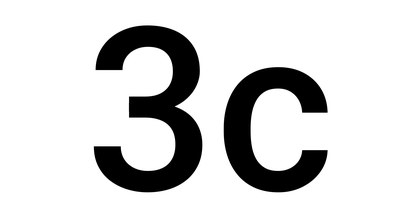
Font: Roboto_Medium